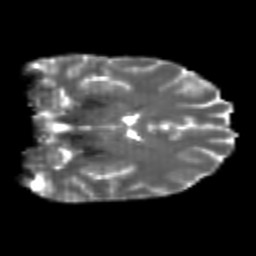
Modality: T2w
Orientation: coronal
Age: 23
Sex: female
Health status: healthy
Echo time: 0.074 s